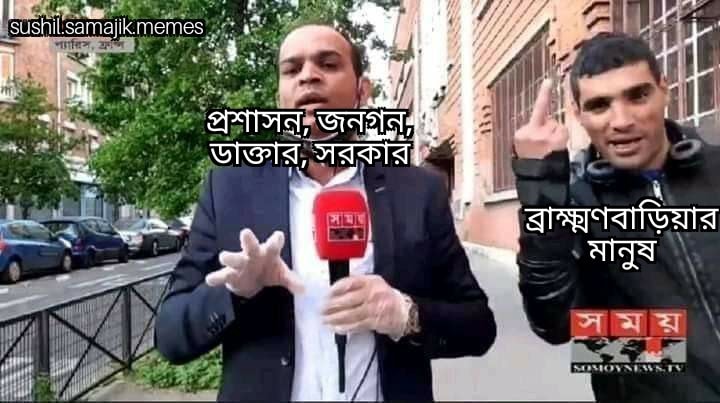
Caption:  প্রশাসন , জনগন , ডাক্তার , সরকার       ব্রাক্ষ্মনবাড়িয়ার মানুষ
Label: hate